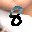
Label: 8